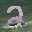
Label: 2